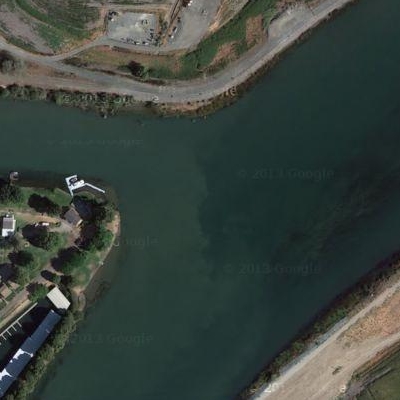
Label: RiverLake